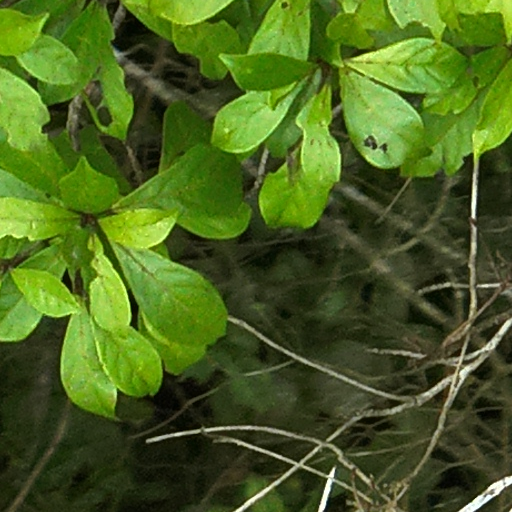
Species: Terminalia amazonia
GBIF accepted scientific name: Terminalia amazonica
Crown area (m\u00b2): 306.631